Question: I wrote a program using PyQt5, matplotlib, numpy, scipy, nmrglue and managed to build it into exe file with cx_freeze.
Here is my setup.py:
'''
from cx_Freeze import setup, Executable
setup(name= 'NmrAnalysis',
version = '1.0',
description = 'Analysis System by iceorange',
executables = [Executable('MainWindow.py')])
'''
When I execute MainWindow.exe, it says:
'''
E:\PycharmProjects\NmrAnalysis\build\exe.win-amd64-3.4>MainWindow.exe > ../out.txt
Traceback (most recent call last):
File "D:\Python34\lib\site-packages\cx_Freeze\initscripts\Console.py", line 27, in <module>
exec(code, m.__dict__)
File "MainWindow.py", line 5, in <module>
File "X:\Python34\lib\importlib\_bootstrap.py", line 2237, in _find_and_load
File "X:\Python34\lib\importlib\_bootstrap.py", line 2226, in _find_and_load_unlocked
File "X:\Python34\lib\importlib\_bootstrap.py", line 1191, in _load_unlocked
File "X:\Python34\lib\importlib\_bootstrap.py", line 1161, in _load_backward_compatible
File "E:\PycharmProjects\NmrAnalysis\nmr_analysis.py", line 8, in <module>
import nmrglue as ng
File "X:\Python34\lib\importlib\_bootstrap.py", line 2237, in _find_and_load
File "X:\Python34\lib\importlib\_bootstrap.py", line 2226, in _find_and_load_unlocked
File "X:\Python34\lib\importlib\_bootstrap.py", line 1191, in _load_unlocked
File "X:\Python34\lib\importlib\_bootstrap.py", line 1161, in _load_backward_compatible
File "D:\Python34\lib\site-packages\nmrglue\__init__.py", line 1, in <module>
from .fileio import *
File "X:\Python34\lib\importlib\_bootstrap.py", line 2237, in _find_and_load
File "X:\Python34\lib\importlib\_bootstrap.py", line 2226, in _find_and_load_unlocked
File "X:\Python34\lib\importlib\_bootstrap.py", line 1191, in _load_unlocked
File "X:\Python34\lib\importlib\_bootstrap.py", line 1161, in _load_backward_compatible
File "D:\Python34\lib\site-packages\nmrglue\fileio\__init__.py", line 1, in <module>
from . import bruker
File "X:\Python34\lib\importlib\_bootstrap.py", line 2284, in _handle_fromlist
File "X:\Python34\lib\importlib\_bootstrap.py", line 321, in _call_with_frames_removed
File "X:\Python34\lib\importlib\_bootstrap.py", line 2237, in _find_and_load
File "X:\Python34\lib\importlib\_bootstrap.py", line 2226, in _find_and_load_unlocked
File "X:\Python34\lib\importlib\_bootstrap.py", line 1191, in _load_unlocked
File "X:\Python34\lib\importlib\_bootstrap.py", line 1161, in _load_backward_compatible
File "D:\Python34\lib\site-packages\nmrglue\fileio\bruker.py", line 37, in <module>
from ..process import proc_base
File "X:\Python34\lib\importlib\_bootstrap.py", line 2237, in _find_and_load
File "X:\Python34\lib\importlib\_bootstrap.py", line 2226, in _find_and_load_unlocked
File "X:\Python34\lib\importlib\_bootstrap.py", line 1191, in _load_unlocked
File "X:\Python34\lib\importlib\_bootstrap.py", line 1161, in _load_backward_compatible
File "D:\Python34\lib\site-packages\nmrglue\process\__init__.py", line 1, in <module>
from . import proc_base
File "X:\Python34\lib\importlib\_bootstrap.py", line 2284, in _handle_fromlist
File "X:\Python34\lib\importlib\_bootstrap.py", line 321, in _call_with_frames_removed
File "X:\Python34\lib\importlib\_bootstrap.py", line 2237, in _find_and_load
File "X:\Python34\lib\importlib\_bootstrap.py", line 2226, in _find_and_load_unlocked
File "X:\Python34\lib\importlib\_bootstrap.py", line 1191, in _load_unlocked
File "X:\Python34\lib\importlib\_bootstrap.py", line 1161, in _load_backward_compatible
File "D:\Python34\lib\site-packages\nmrglue\process\proc_base.py", line 11, in <module>
import scipy.signal
File "X:\Python34\lib\importlib\_bootstrap.py", line 2237, in _find_and_load
File "X:\Python34\lib\importlib\_bootstrap.py", line 2226, in _find_and_load_unlocked
File "X:\Python34\lib\importlib\_bootstrap.py", line 1191, in _load_unlocked
File "X:\Python34\lib\importlib\_bootstrap.py", line 1161, in _load_backward_compatible
File "D:\Python34\lib\site-packages\scipy\signal\__init__.py", line 264, in <module>
from .bsplines import *
File "X:\Python34\lib\importlib\_bootstrap.py", line 2237, in _find_and_load
File "X:\Python34\lib\importlib\_bootstrap.py", line 2226, in _find_and_load_unlocked
File "X:\Python34\lib\importlib\_bootstrap.py", line 1191, in _load_unlocked
File "X:\Python34\lib\importlib\_bootstrap.py", line 1161, in _load_backward_compatible
File "D:\Python34\lib\site-packages\scipy\signal\bsplines.py", line 4, in <module>
import scipy.special
File "X:\Python34\lib\importlib\_bootstrap.py", line 2237, in _find_and_load
File "X:\Python34\lib\importlib\_bootstrap.py", line 2226, in _find_and_load_unlocked
File "X:\Python34\lib\importlib\_bootstrap.py", line 1191, in _load_unlocked
File "X:\Python34\lib\importlib\_bootstrap.py", line 1161, in _load_backward_compatible
File "D:\Python34\lib\site-packages\scipy\special\__init__.py", line 586, in <module>
from ._ufuncs import *
File "X:\Python34\lib\importlib\_bootstrap.py", line 2237, in _find_and_load
File "X:\Python34\lib\importlib\_bootstrap.py", line 2226, in _find_and_load_unlocked
File "X:\Python34\lib\importlib\_bootstrap.py", line 1191, in _load_unlocked
File "X:\Python34\lib\importlib\_bootstrap.py", line 1161, in _load_backward_compatible
File "ExtensionLoader_scipy_special__ufuncs.py", line 22, in <module>
File "ExtensionLoader_scipy_special__ufuncs.py", line 14, in __bootstrap__
ImportError: DLL load failed: The specified module could not be found.
'''
When I run it in Dependency Walker, it says:

How to solve this problem?
Thanks a lot!
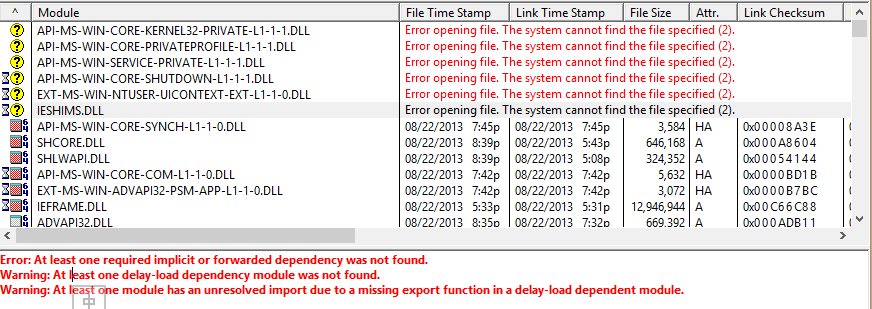
Answer: I finally successfully get it work.
I wrote a wiki note here:
<URL>
Py2exe could also work with a similar procedure.